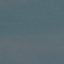
Land use / land cover: SeaLake